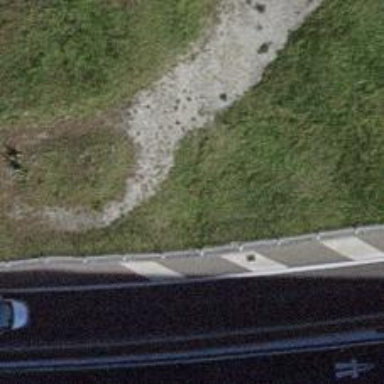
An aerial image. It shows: Tunnel on the motorway.